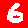
Digit: 6